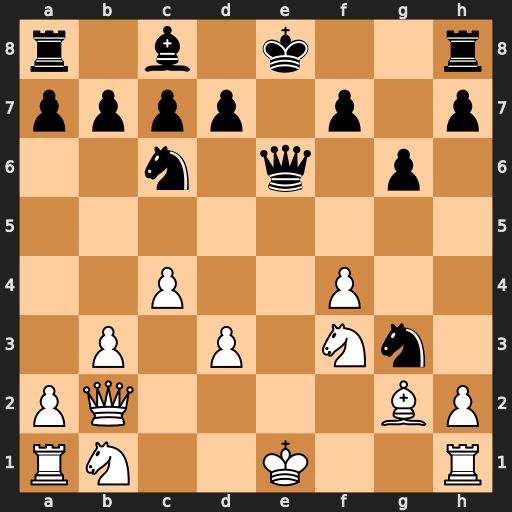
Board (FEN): r1b1k2r/pppp1p1p/2n1q1p1/8/2P2P2/1P1P1Nn1/PQ4BP/RN2K2R
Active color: w
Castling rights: KQkq
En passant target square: -
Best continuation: Kd1 Qe2+ Qxe2+